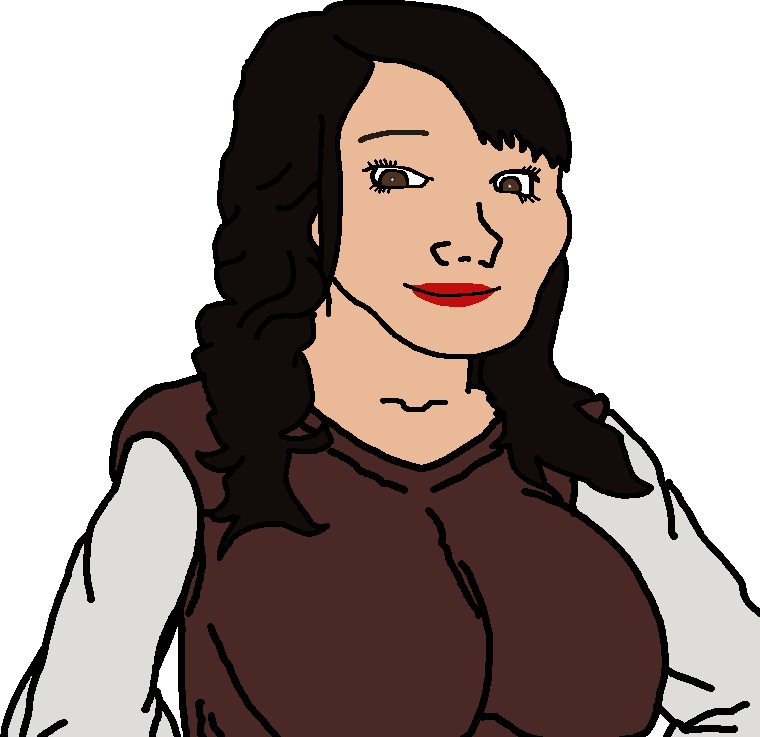
Label: 5_Abusive_Wife